Field crop: tomato
Growth stage: 2
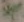
Species: solanum